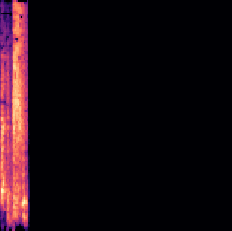
Sound class: Person sneeze